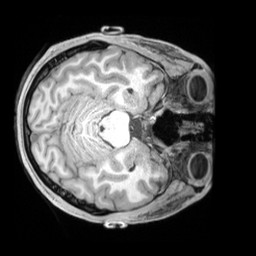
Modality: T1w
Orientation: axial
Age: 20
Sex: male
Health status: ill
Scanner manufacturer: siemens
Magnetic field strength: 3 T
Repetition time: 2.2 s
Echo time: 0.00218 s